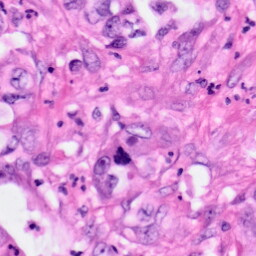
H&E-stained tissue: Pancreatic